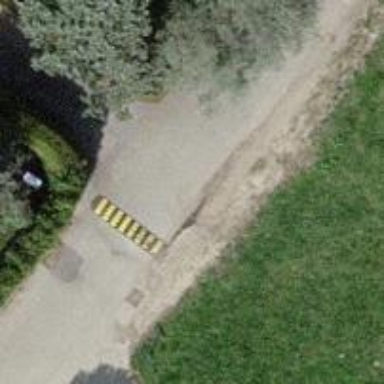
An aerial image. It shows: Bump for traffic calming.